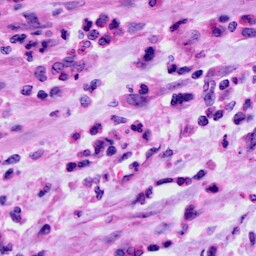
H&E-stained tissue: Cervix